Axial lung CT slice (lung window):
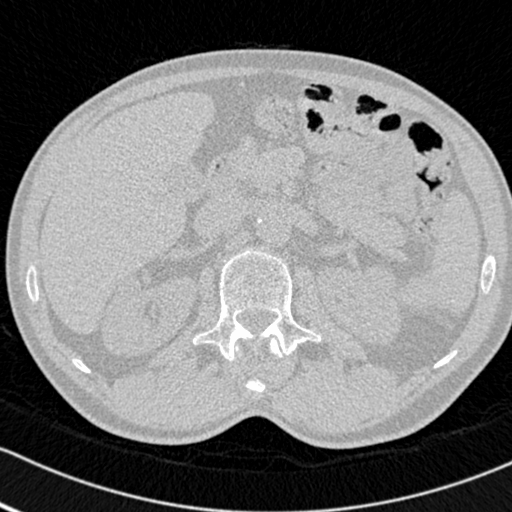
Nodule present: no